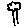
Label: tree